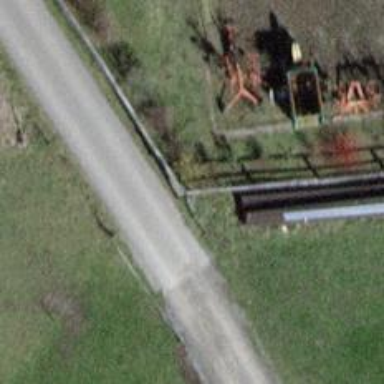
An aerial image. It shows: Wayside cross with historic significance.